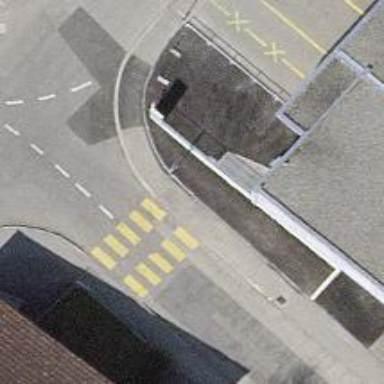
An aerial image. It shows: Zebra crossing on the road.